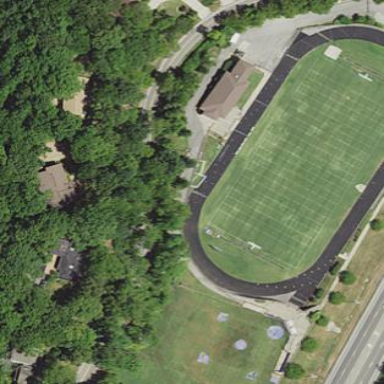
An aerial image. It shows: American football pitch with grass surface.